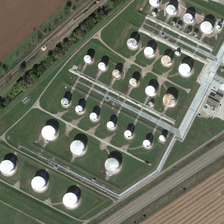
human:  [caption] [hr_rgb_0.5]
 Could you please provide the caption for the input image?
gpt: many storage tanks are between a road and a row of green trees .

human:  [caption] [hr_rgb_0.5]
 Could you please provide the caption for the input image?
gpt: rows of storage tanks are arranged orderly in the lawn next to the river .

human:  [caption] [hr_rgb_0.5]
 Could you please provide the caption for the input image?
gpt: rows of storage tanks are arranged orderly in the lawn next to the river .

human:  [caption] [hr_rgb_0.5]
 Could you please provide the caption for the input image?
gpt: many storage tanks are between a road and a row of green trees .

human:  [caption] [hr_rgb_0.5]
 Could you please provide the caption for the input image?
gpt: many storage tanks are between a road and a row of green trees .